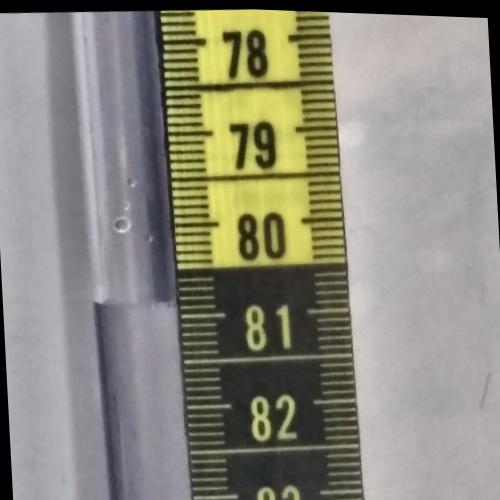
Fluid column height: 80.8 cm